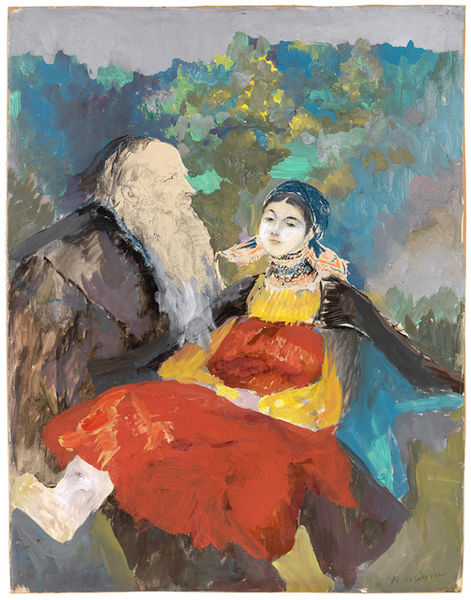
Titel: Deceased Peasant Girl Being Carried in the Arms of Her Grandfather
Künstler: Filipp Andreevich Maliavin
Standort: Amherst (Massachusetts, USA)
Institution: Mead Art Museum, Amherst College
Schlagwörter: blue, oil, red, white, black, dress, expressionism, female, girls, gray, green, hair, modern, old, painting, portrait, robe, sitting, skirt, woman, yellow, brown, frau, man, sky, girl, landscape, lap, nature, water, young, trees, child, male, forest, paper, color, impressionism, coat, scarf, expressionist, sketch, beard, boots, old man, couple, jacket, rescue, mann, cape, family, watercolor, art, colorful, colors, foot, pastel, boot, marx, cloth, gypsy, stroke, impressionist, long, chinese, asian, paint, carry, carrying, clothing, dance, dancing, hold, scary, russia, leg, red dress, holding, folk, nautre, scetch, white hair, facial hair, girla, oils, head scarf, wedding, beads, yelloe, caucasian, long beard, grandfather, black robe, ugle, brown], portrasit